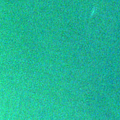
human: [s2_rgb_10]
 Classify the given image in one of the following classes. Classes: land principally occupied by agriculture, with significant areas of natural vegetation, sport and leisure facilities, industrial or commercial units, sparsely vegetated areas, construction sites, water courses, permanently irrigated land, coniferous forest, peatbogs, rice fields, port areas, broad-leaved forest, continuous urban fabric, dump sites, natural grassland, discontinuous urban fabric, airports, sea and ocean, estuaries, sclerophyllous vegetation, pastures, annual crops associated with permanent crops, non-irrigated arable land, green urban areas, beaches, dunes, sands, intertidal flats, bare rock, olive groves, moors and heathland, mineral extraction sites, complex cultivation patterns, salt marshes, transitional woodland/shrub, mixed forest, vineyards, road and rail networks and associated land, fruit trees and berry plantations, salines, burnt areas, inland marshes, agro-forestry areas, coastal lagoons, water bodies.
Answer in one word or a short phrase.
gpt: sea and ocean